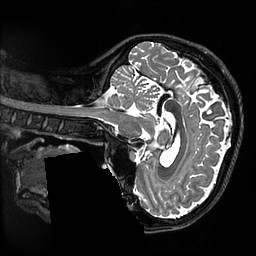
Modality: T2w
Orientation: sagittal
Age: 42
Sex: female
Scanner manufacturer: ge
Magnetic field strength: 3 T
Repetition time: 3.202 s
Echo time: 0.0669 s